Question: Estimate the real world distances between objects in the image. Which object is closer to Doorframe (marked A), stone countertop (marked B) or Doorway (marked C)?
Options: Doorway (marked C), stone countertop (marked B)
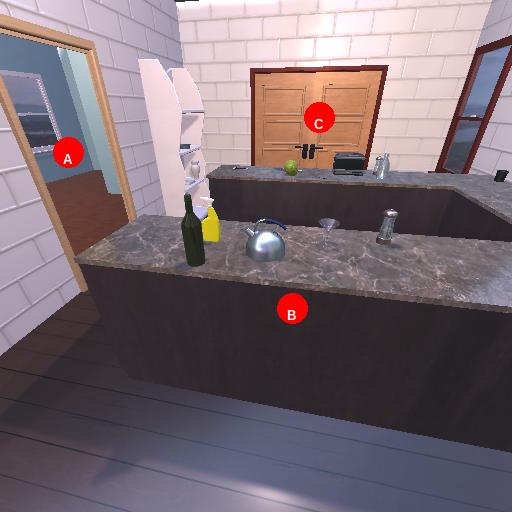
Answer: Doorway (marked C)